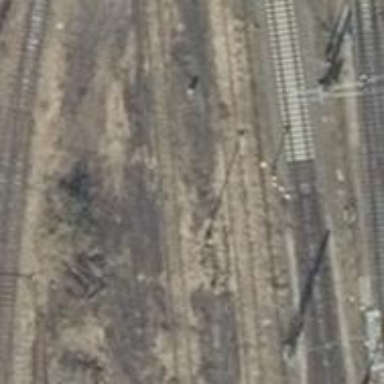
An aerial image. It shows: Abandoned railway.